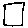
Label: square